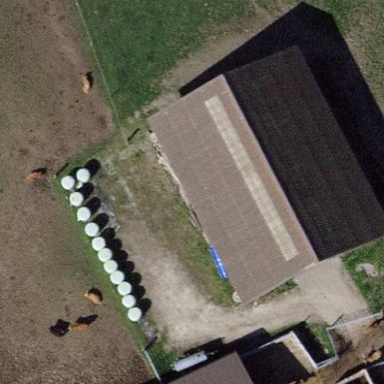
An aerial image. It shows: Farm auxiliary building.